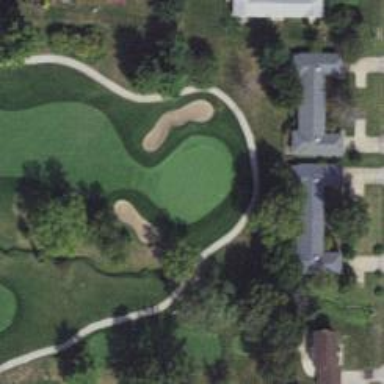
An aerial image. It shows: View of golf hole.